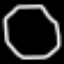
Label: octagon